Question: i'm actually working for a tool, which counts the methods in a class and the number of the if statements. the purpose is to estimate the quantity of test cases to write.
I've noticed that the Eclipse outline box has some interesting information and it would be really nice to get the code which produces the outline information.

I've already browsed through the Eclipse Git site, but I am a beginner and there are so many packages, can anybody tell me where I can find the source code for the Outline view, or point me in a good direction?
Best regards.
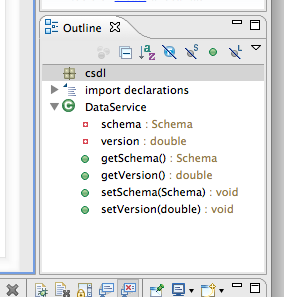
Answer: Download Eclipse Classic which contains the source code for Eclipse. It also allows you to sniff which packages are being used by Eclipse using the plugin-spy. You can then import the specific package and set debug points within it to view the source being executed when a specific event occurs.
The following article provides a good tutorial on the steps mentioned above:
<URL>